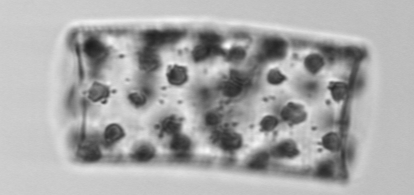
Label: Guinardia_flaccida